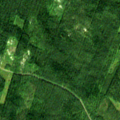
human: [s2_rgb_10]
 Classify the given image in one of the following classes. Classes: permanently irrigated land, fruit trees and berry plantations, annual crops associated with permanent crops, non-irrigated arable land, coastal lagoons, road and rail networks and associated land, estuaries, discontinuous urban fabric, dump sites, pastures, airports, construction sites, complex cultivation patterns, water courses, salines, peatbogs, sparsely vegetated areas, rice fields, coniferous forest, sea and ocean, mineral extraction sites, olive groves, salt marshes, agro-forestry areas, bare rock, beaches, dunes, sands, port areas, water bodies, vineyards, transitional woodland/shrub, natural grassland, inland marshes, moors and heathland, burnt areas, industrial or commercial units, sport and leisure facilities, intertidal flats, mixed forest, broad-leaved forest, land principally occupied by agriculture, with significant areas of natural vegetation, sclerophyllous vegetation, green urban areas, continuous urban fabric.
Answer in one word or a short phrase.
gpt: coniferous forest, mixed forest